Question: I have trouble understanding how to set the levels in the plot of a bivariate distribution in r. The <URL> states that I can choose the levels by setting a
> numeric vector of levels at which to draw contour lines
Now I would like the contour to show the limit containing 95% of the density or mass. But if, in the example below (adapted from <URL>' the plot is displayed. But I am not sure I understand what the labels "0.01" and "0.05" mean with respect to the density.
'''
library(mnormt)
x <- seq(-5, 5, 0.25)
y <- seq(-5, 5, 0.25)
mu1 <- c(0, 0)
sigma1 <- matrix(c(2, -1, -1, 2), nrow = 2)
f <- function(x, y) dmnorm(cbind(x, y), mu1, sigma1)
z <- outer(x, y, f)
a <- c(.01,.05)
contour(x, y, z, levels = a)
'''

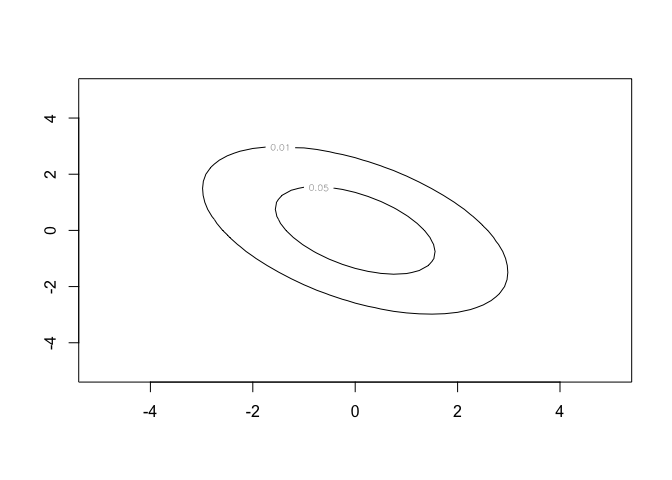
Answer: > But I am not sure I understand what the labels "0.01" and "0.05" mean with respect to the density.
It means the points where the density is equal 0.01 and 0.05. From 'help("contour")':
> numeric vector of levels at which to draw contour lines.
So it is the function values at which to draw the lines (contours) where the function is equal to those levels (in this case the density). Take a simple example which may help is 'x + y':
'''
y <- x <- seq(0, 1, length.out = 50)
z <- outer(x, y, '+')
par(mar = c(5, 5, 1, 1))
contour(x, y, z, levels = c(0.5, 1, 1.5))
'''
<URL>
> Now I would like the contour to show the limit containing 95% of the density or mass.
In your example, you can follow <URL> and draw the exact points:
'''
# input
mu1 <- c(0, 0)
sigma1 <- matrix(c(2, -1, -1, 2), nrow = 2)
# we start from points on the unit circle
n_points <- 100
xy <- cbind(sin(seq(0, 2 * pi, length.out = n_points)),
cos(seq(0, 2 * pi, length.out = n_points)))
# then we scale the dimensions
ev <- eigen(sigma1)
xy[, 1] <- xy[, 1] * 1
xy[, 2] <- xy[, 2] * sqrt(min(ev$values) / max(ev$values))
# then rotate
phi <- atan(ev$vectors[2, 1] / ev$vectors[1, 1])
R <- matrix(c(cos(phi), sin(phi), -sin(phi), cos(phi)), 2)
xy <- tcrossprod(R, xy)
# find the right length. You can change .95 to which ever
# quantile you want
chi_vals <- qchisq(.95, df = 2) * max(ev$values)
s <- sqrt(chi_vals)
par(mar = c(5, 5, 1, 1))
plot(s * xy[1, ] + mu1[1], s * xy[2, ] + mu1[2], lty = 1,
type = "l", xlab = "x", ylab = "y")
'''
<URL>